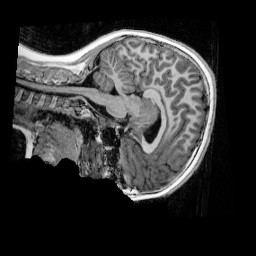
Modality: UNIT1_denoised
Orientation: sagittal
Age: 9
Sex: female
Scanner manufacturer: siemens
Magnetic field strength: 3 T
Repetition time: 4 s
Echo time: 0.00303 s